Question: I have an admin panel in my website in which the admin creates new pages. he provides the page name, and then the spaces or other characters gets removed by PHP code and is declared to a variable called $new_p_id.
here's the mysql table example:

The php code checks if the page id exists, and then if it exists, the PHP code returns error.
The problem is that even when I type "home" or "about" in the form, the mysqli_num_rows return 0. I don't know what's wrong. I've tried mysqli_error($con) but it doesn't return any errors. here's the PHP code:
'''
<?php
if(isset($_POST['pagesubmitted'])){
if($_SESSION['a_role']!="administrator"){die("Please log in");}
$new_p_name=preg_replace("/[^A-Za-z0-9 ]/", '', $_POST['new-page-name']);
$new_p_id=strtolower($new_p_name);
$new_p_id=str_replace(" ", "", $new_p_id);
if(empty($new_p_id)){$errorexists=true;echo "<p class="red">Page name cannot be empty!</p>";}
$new_p_url=$new_p_id;
if ($stmte = mysqli_prepare($con, "SELECT p_id FROM site_pages where p_id=?")) {
mysqli_stmt_bind_param($stmte,"s", $new_p_id);
mysqli_stmt_execute($stmte);
if(mysqli_stmt_num_rows($stmte)!=0){
$errorexists=true;echo "<p class="red">Page name already exists!</p>";}
mysqli_stmt_close($stmte);
}
$new_p_location=$_POST['new-page-location'];
$new_p_content=$_POST['new-page-contents'];
if($errorexists){echo "error!";}
if(!$errorexists){
if ($stmt = $con->prepare("INSERT INTO site_pages(p_id,p_name,p_url,p_location,p_content)VALUES(?,?,?,?,?)")){
$stmt->bind_param('sssss',$new_p_id,$new_p_name,$new_p_url,$new_p_location,$new_p_content);
$stmt->execute();
$stmt->close(); ?>
<script>alert("Saved. reload the page to see it in header or sidebar.");</script>
<?php }
else {
printf("Prep statment failed: %s
", $mysqli->error);
}
}
}
?>
'''
here's the html form code:
'''
<h1>Create a new page</h1>
<form method="post" action="<?php echo DOMAIN ; ?>/enterprise/?edit=page">
<label for="new-page-name">Page name: </label><input type="text" name="new-page-name" id="new-page-name" value="" maxlength="20">
<br />
<label for="new-page-location">Location: </label>
<select name="new-page-location" id="new-page-location">
<option value="header">Header</option>
<option value="footer">Footer</option>
<option value="header,footer">Header and Footer</option>
<option value="sidebar">Sidebar</option>
<option value="none" selected>None</option>
</select><br />
<label for="new-page-contents">Content:</label><textarea name="new-page-contents" id="new-page-contents"></textarea>
<input type="submit" name="pagesubmitted" class="button" value="Save"/>
</form>
'''
can somebody please explain what's wrong? why does the mysqli_num_rows return 0 even if the page id exists?
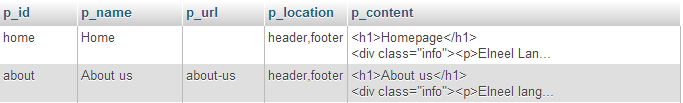
Answer: > The use of mysqli_stmt_num_rows() depends on whether or not you used
mysqli_stmt_store_result() to buffer the entire result set in the
statement handle.
<URL>
Add this after execute
'''
mysqli_stmt_store_result($stmte);
'''